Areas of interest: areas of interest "Medical"
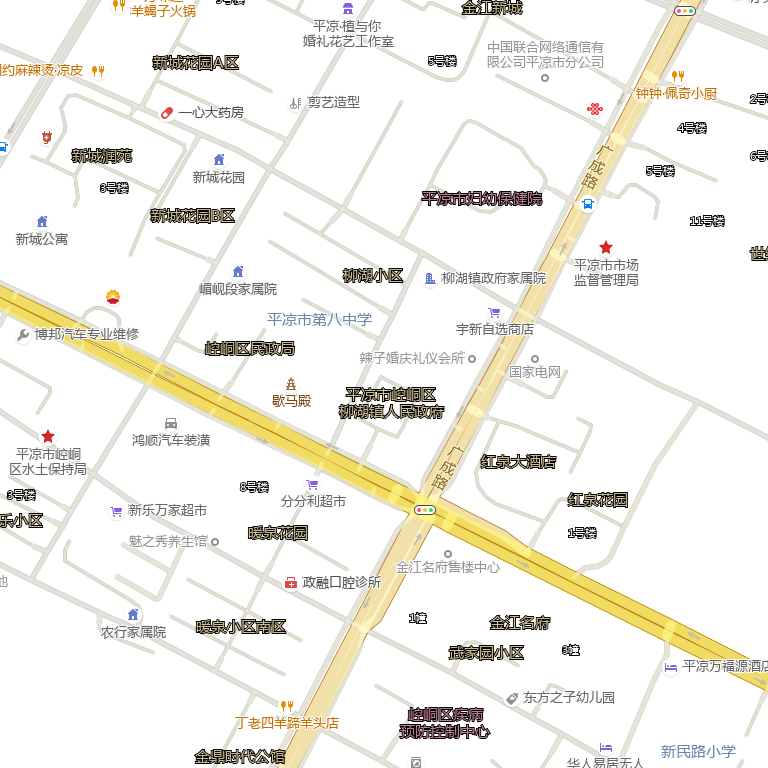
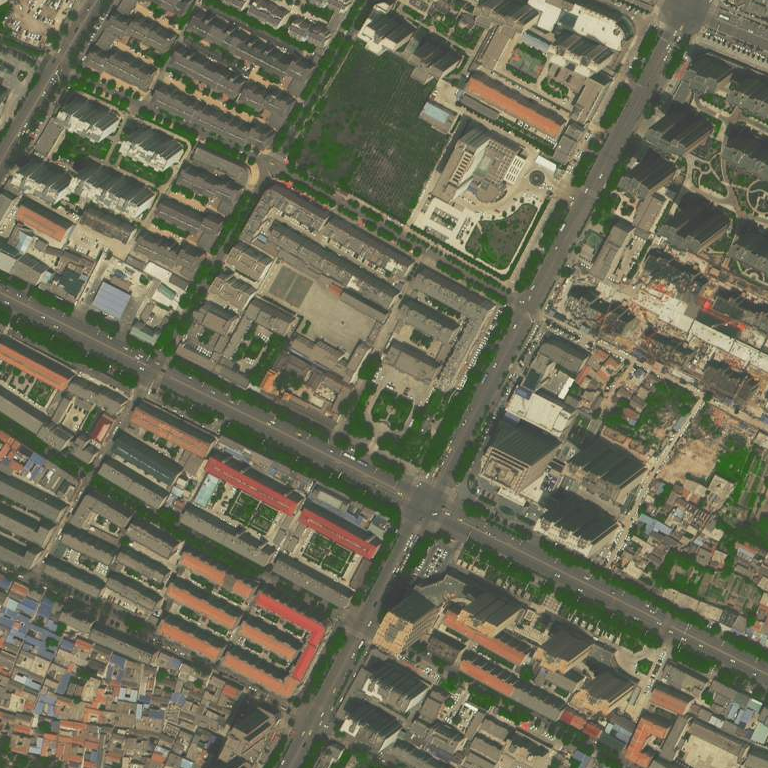